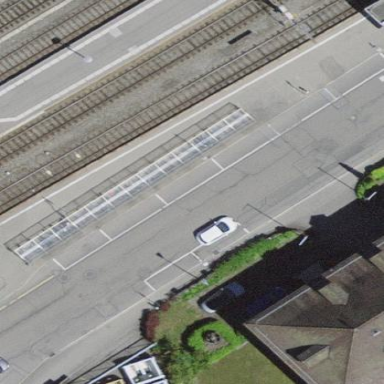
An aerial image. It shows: Street-side parking available in parallel orientation.